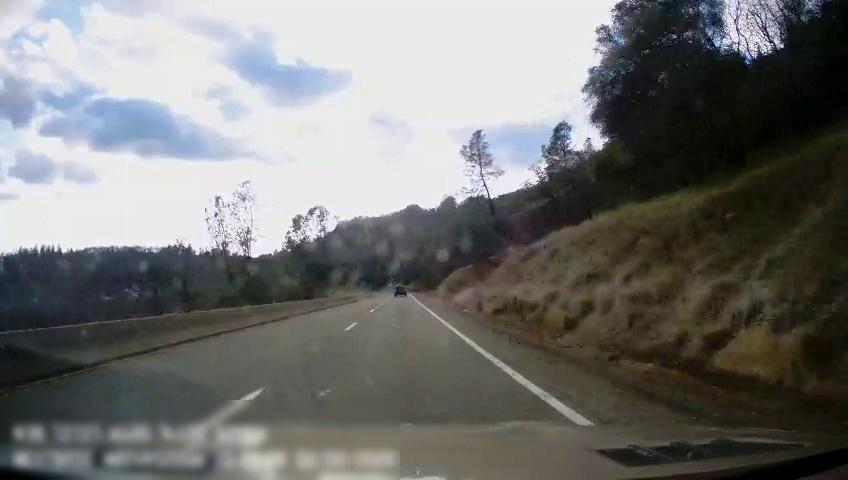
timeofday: Day
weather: Sunny
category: Drivable Space
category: Vehicles | SUV
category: Lanes | Alternate Lane
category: Lanes | Current Lane
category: Lanes | Alternate Lane